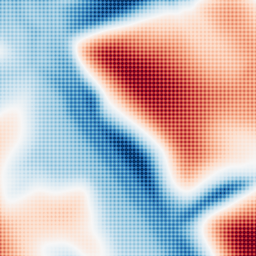
Category: multiscale
Decomposition family: dog
Decomposition parameters: sigma_low: 5
sigma_high: 50
Upsampling method: sinc_hamming
Upsampling parameters: scale: 8
kernel_size: 8
Upsampling scale: 8